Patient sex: M
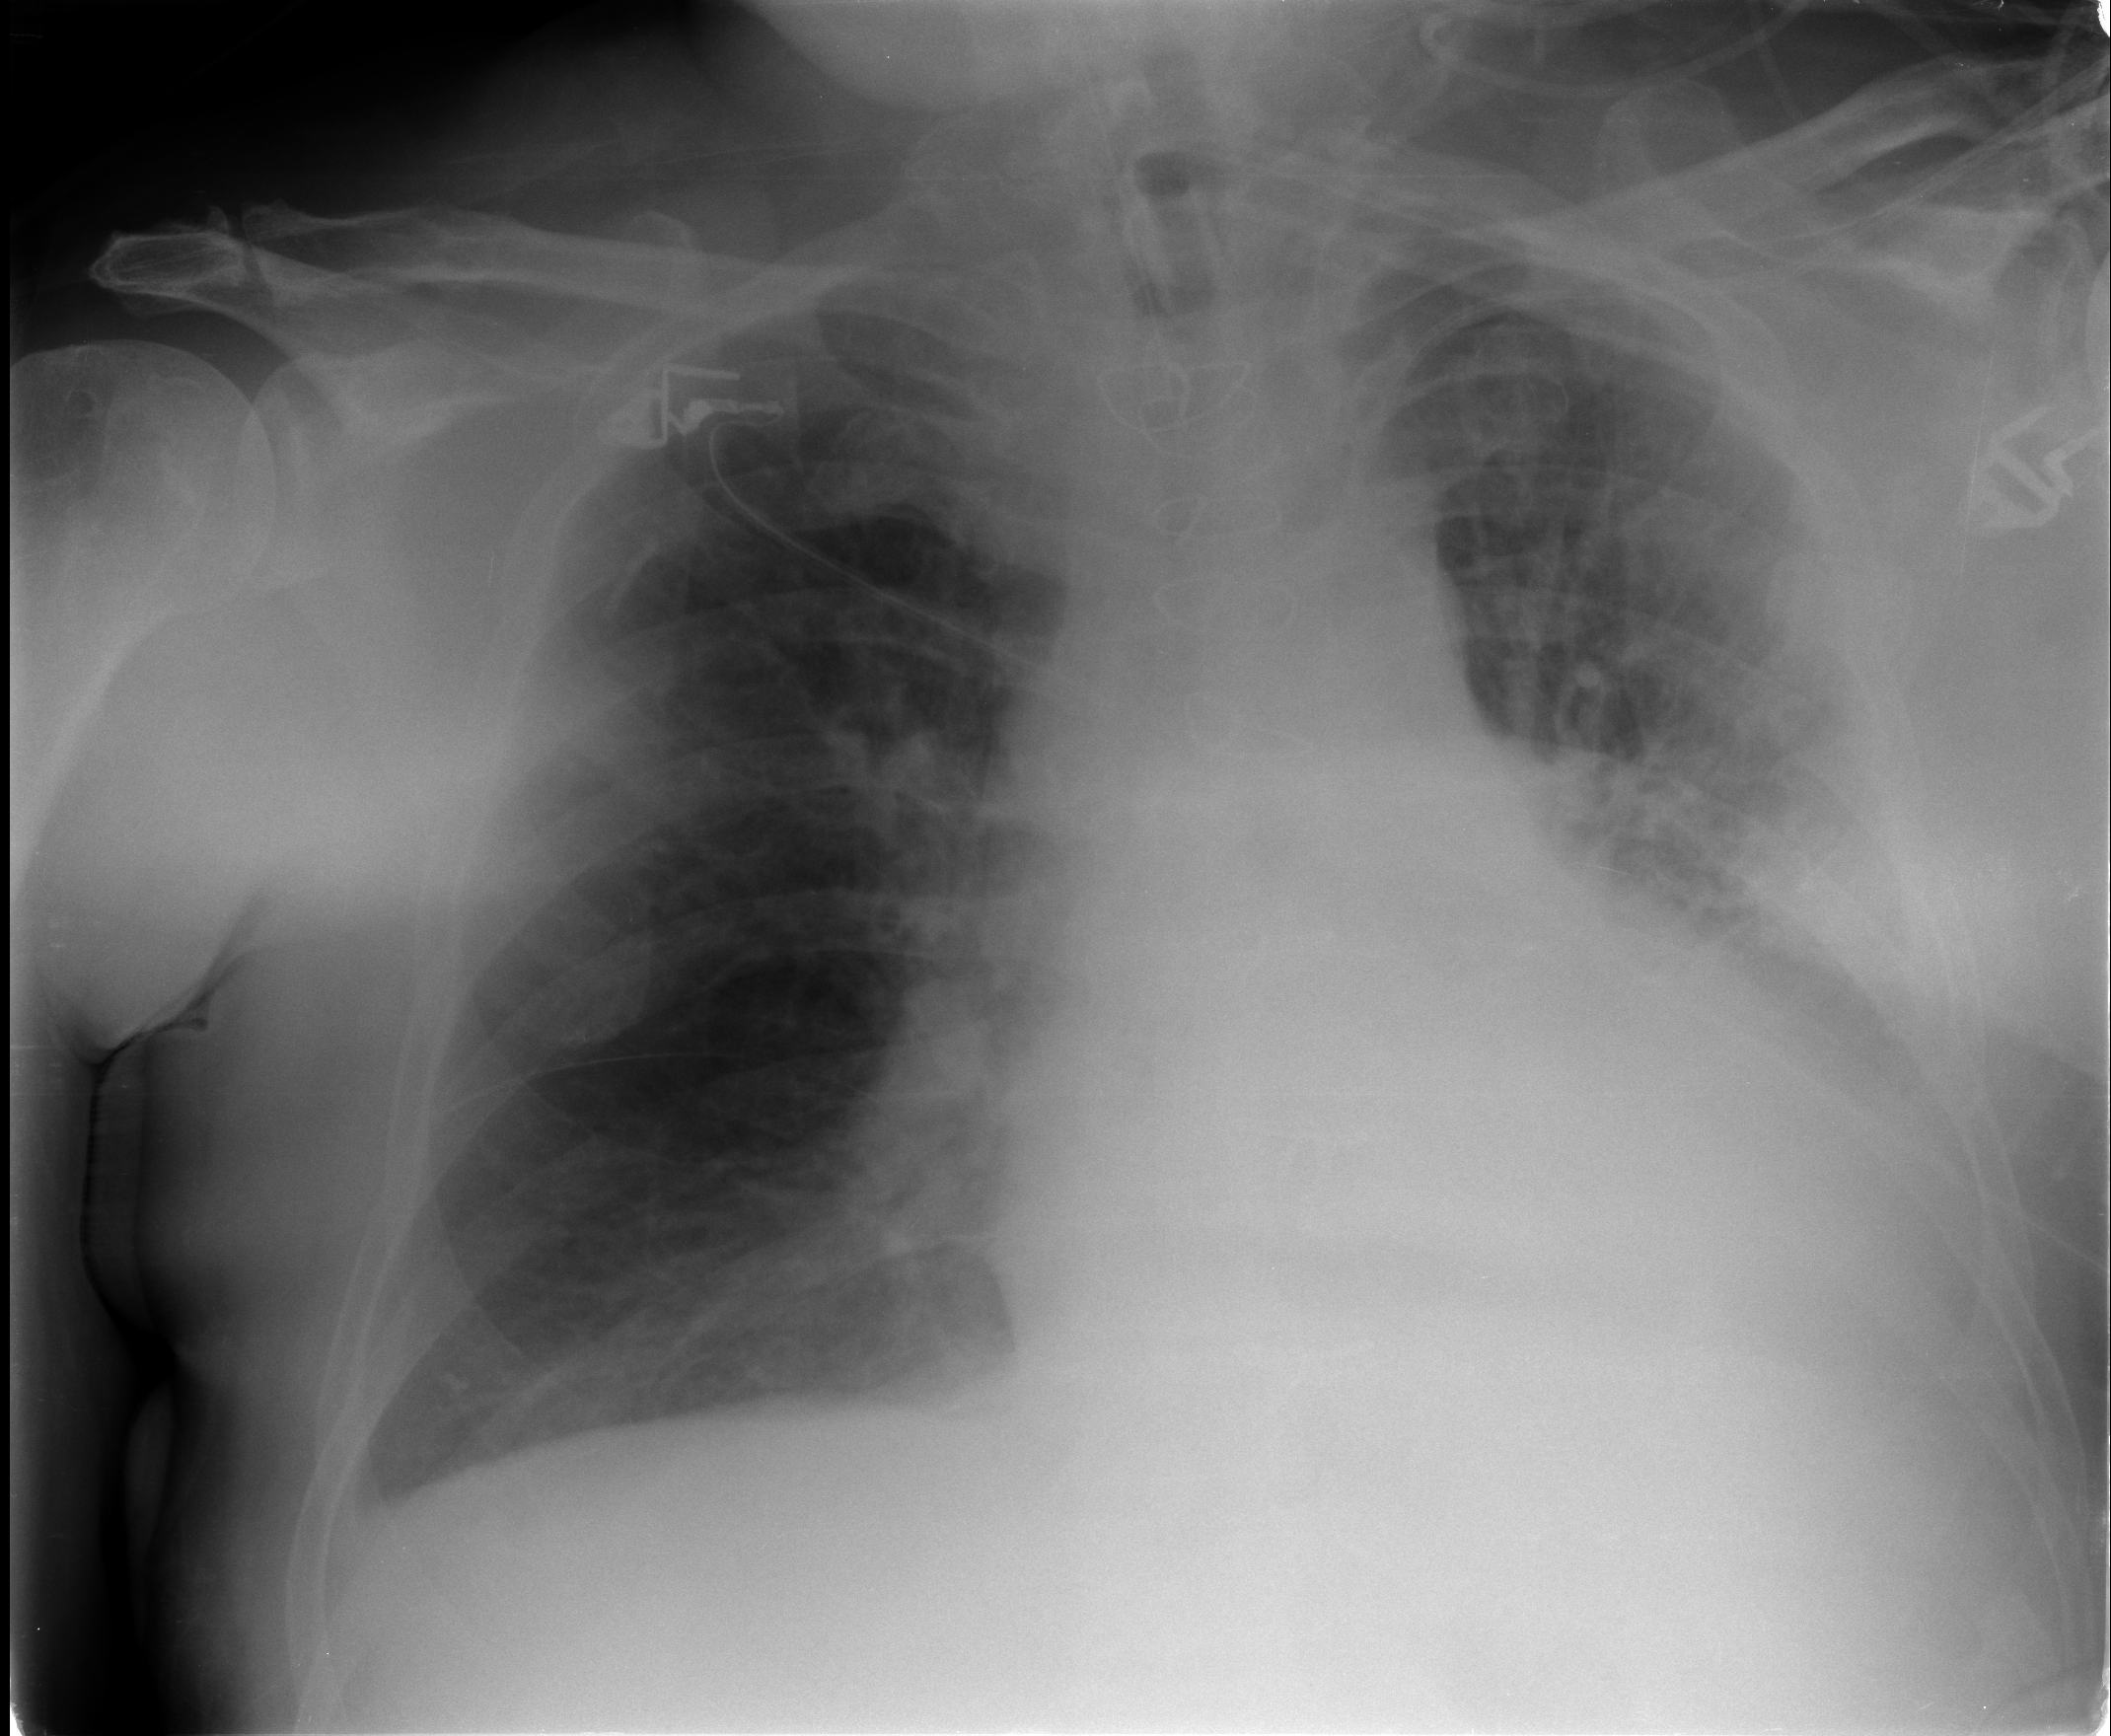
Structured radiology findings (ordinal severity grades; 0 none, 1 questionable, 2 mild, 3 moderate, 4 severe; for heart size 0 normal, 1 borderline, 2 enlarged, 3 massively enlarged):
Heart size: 2
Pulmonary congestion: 2
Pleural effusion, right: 1
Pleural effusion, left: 2
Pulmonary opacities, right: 1
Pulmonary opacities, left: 0
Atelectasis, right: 2
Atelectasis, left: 2